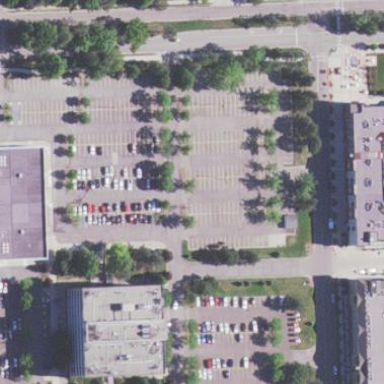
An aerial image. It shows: Parking area with surface.